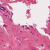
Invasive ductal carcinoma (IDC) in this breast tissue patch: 0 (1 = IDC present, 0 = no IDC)